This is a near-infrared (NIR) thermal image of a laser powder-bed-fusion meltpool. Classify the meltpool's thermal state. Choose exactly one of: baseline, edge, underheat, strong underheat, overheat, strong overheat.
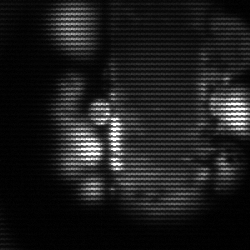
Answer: strong underheat